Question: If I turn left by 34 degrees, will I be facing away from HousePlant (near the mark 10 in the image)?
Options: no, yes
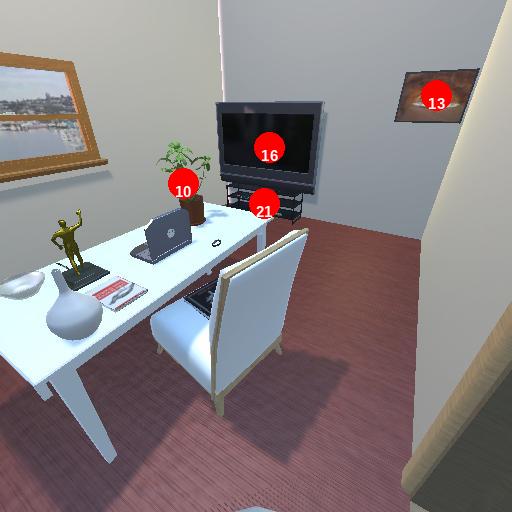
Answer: no